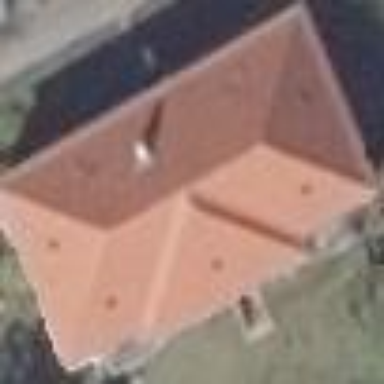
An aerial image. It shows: Residential building with hipped roof made of red roof tiles. The building itself is yellow in color.